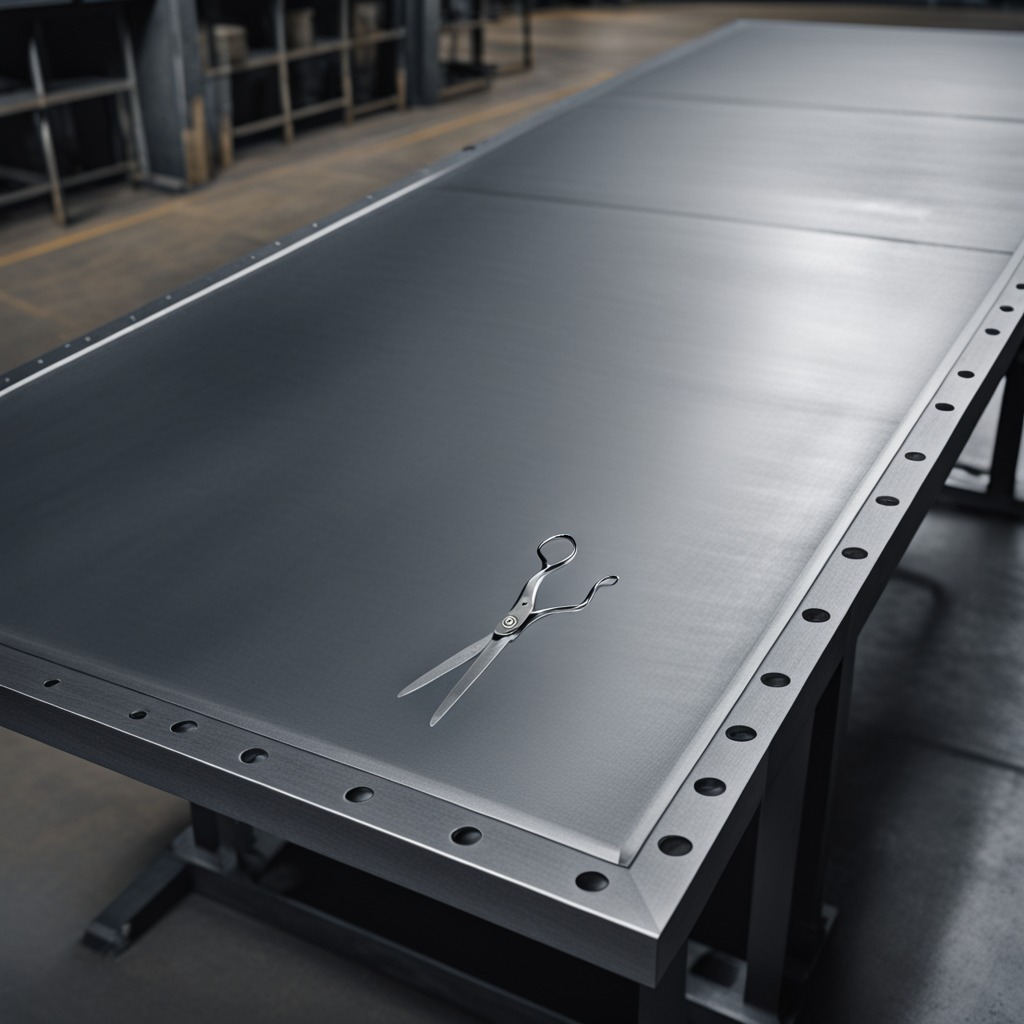
A scissor lies on a cold steel table in a mining workshop.